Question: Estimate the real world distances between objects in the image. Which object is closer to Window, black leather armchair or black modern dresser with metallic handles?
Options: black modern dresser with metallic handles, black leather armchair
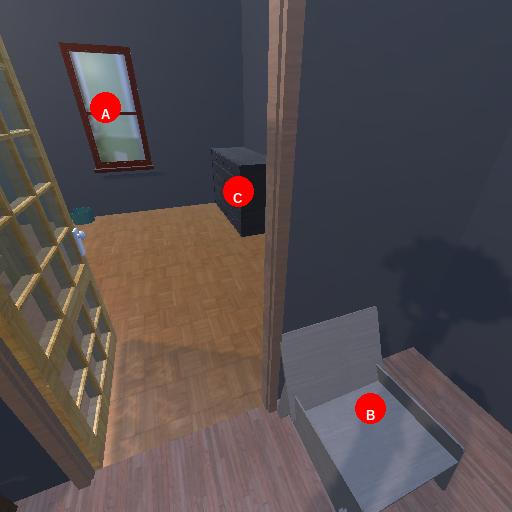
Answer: black modern dresser with metallic handles